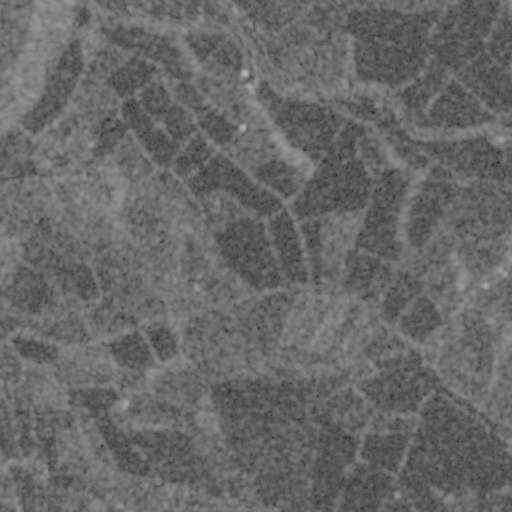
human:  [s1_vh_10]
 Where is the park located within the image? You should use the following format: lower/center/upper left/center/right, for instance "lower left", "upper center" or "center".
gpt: The park is located in the lower center of the image.
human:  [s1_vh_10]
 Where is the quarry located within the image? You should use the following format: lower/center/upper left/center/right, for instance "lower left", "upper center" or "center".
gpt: The quarry is located in the lower left of the image.
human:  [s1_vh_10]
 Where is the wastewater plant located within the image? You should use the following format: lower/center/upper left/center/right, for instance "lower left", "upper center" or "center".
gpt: The wastewater plant is located in the center left of the image.
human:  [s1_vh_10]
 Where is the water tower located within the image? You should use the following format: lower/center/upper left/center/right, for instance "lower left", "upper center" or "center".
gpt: The water tower is located in the upper left of the image.
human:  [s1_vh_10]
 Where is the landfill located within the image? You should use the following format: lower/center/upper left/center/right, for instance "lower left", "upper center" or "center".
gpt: There is no landfill in the image.

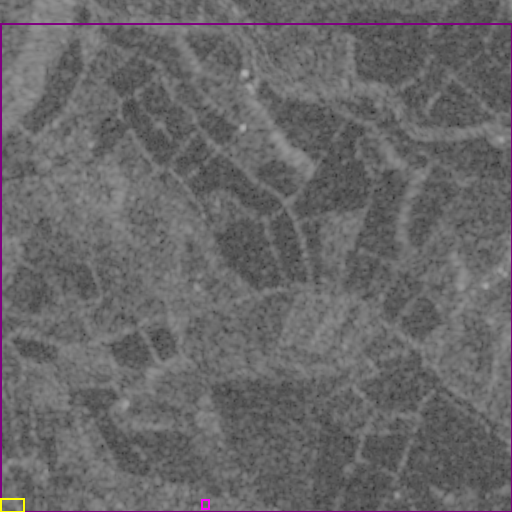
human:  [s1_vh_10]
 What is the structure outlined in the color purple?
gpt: The structure outlined in purple is a crop field.
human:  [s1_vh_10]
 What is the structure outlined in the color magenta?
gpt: The structure outlined in magenta is a park.
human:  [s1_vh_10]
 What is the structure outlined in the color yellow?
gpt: The structure outlined in yellow is a quarry.
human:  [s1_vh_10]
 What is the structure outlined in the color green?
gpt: There is no green outline.